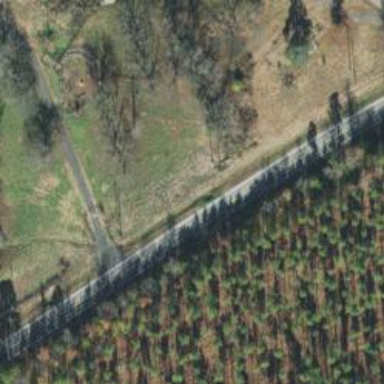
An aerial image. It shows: Secondary road.